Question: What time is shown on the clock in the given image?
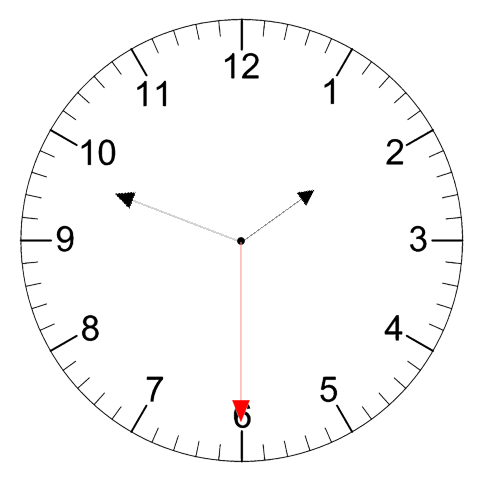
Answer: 01:48:30